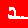
Digit: 2